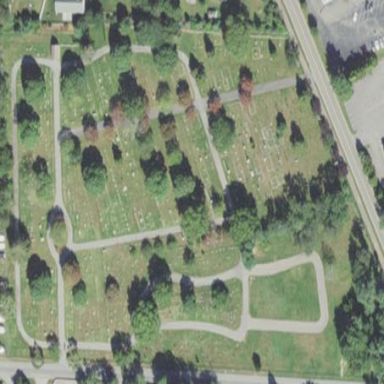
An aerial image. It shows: Private cemetery known as grave yard.